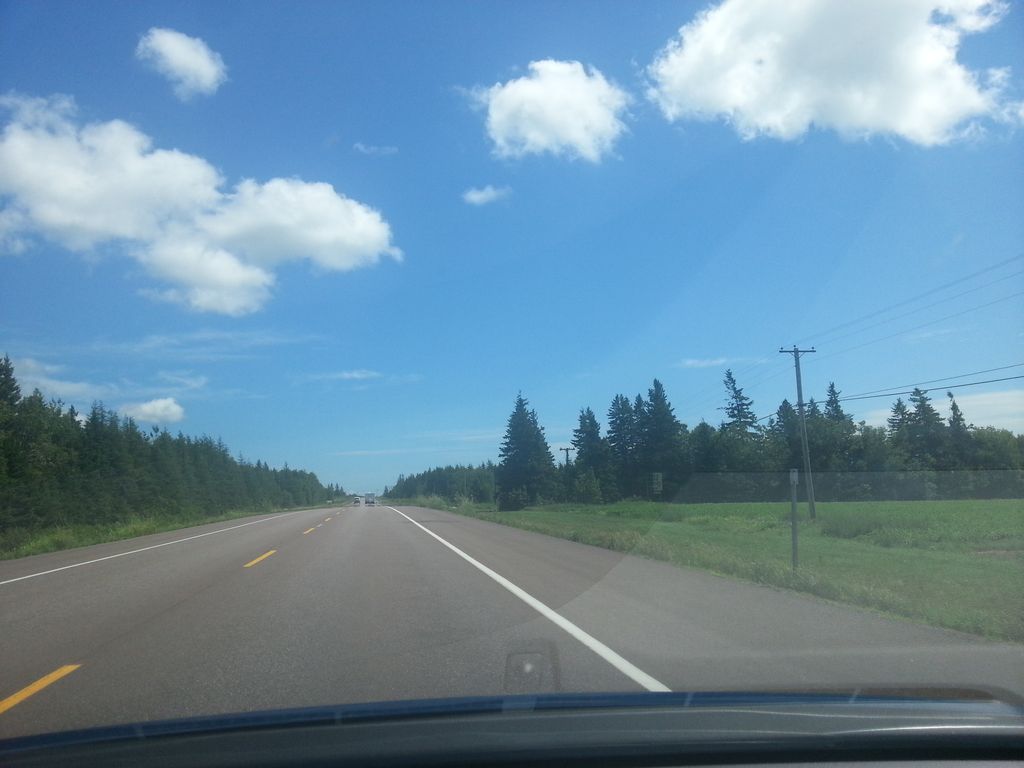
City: charlottetown